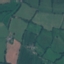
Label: Pasture